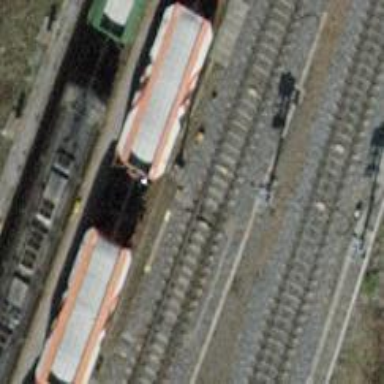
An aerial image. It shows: Railway signal.